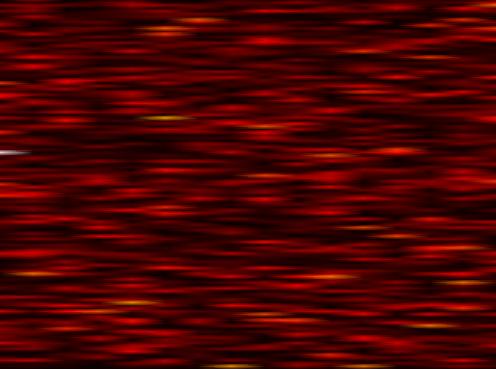
Label: WOLA